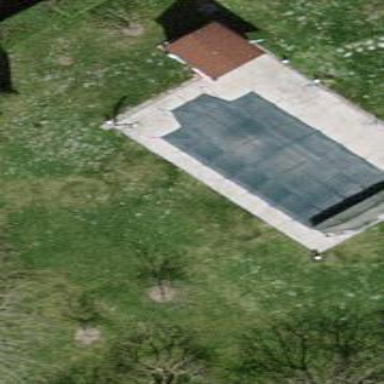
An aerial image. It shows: Swimming pool located in leisure land.